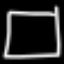
Label: square